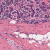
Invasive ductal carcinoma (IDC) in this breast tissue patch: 1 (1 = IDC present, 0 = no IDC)